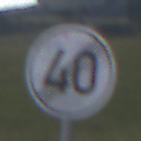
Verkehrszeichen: EndeGeschwindigkeit40
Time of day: SunriseSunset
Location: Outdoor (Nature)
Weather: PartlyCloudy
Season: NotSpecified
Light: Natural